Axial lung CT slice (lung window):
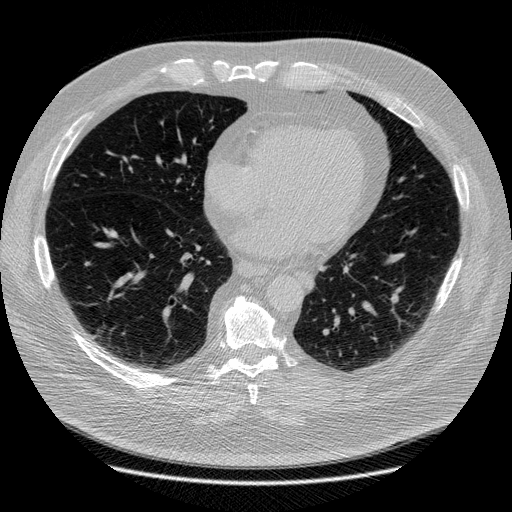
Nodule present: no